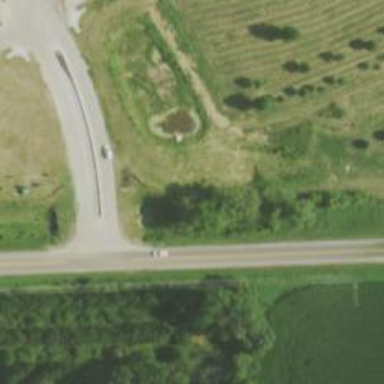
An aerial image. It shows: Culvert tunnel.